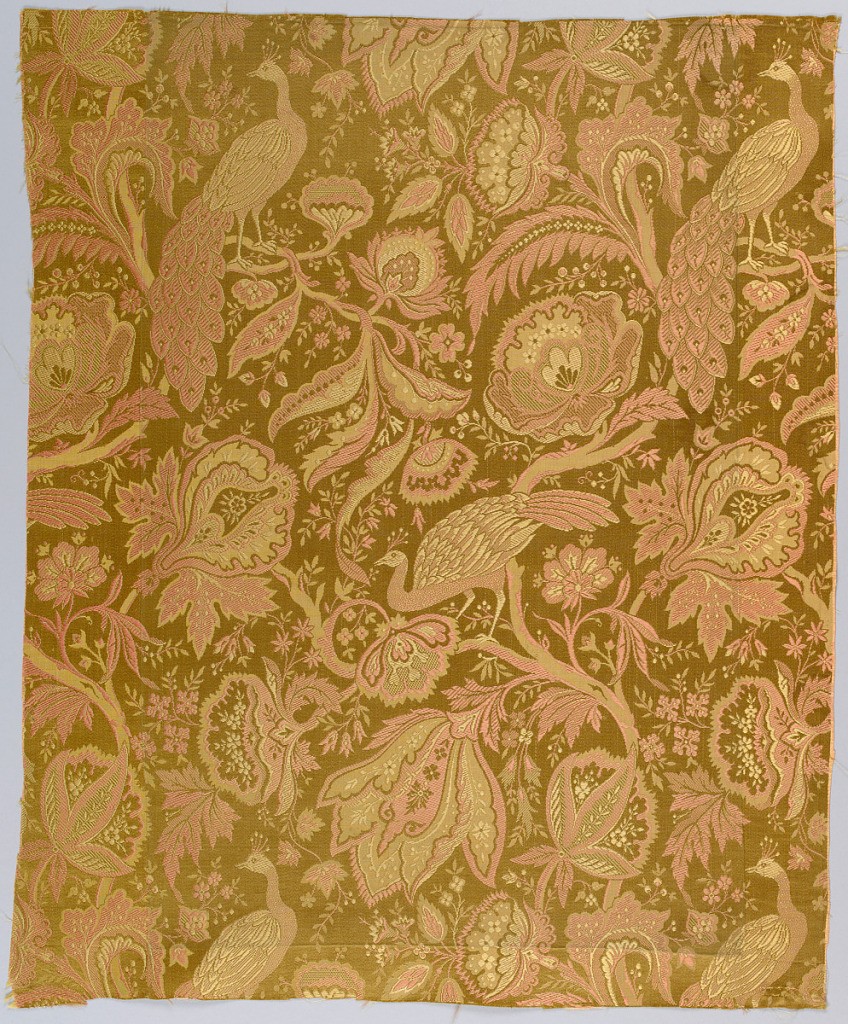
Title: Fragment
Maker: Warner, Sillet & Ramm, 1871 - 1874
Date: late 19th century
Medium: silk Technique: compound satin
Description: Tan satin ground with some details of the design in plain weave. Allover closely-spaced design of curving branches with large decorative flowers and foliage. Peacocks perch on branches. Design in the tan functional weft and an extra coral silk weft.